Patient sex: M
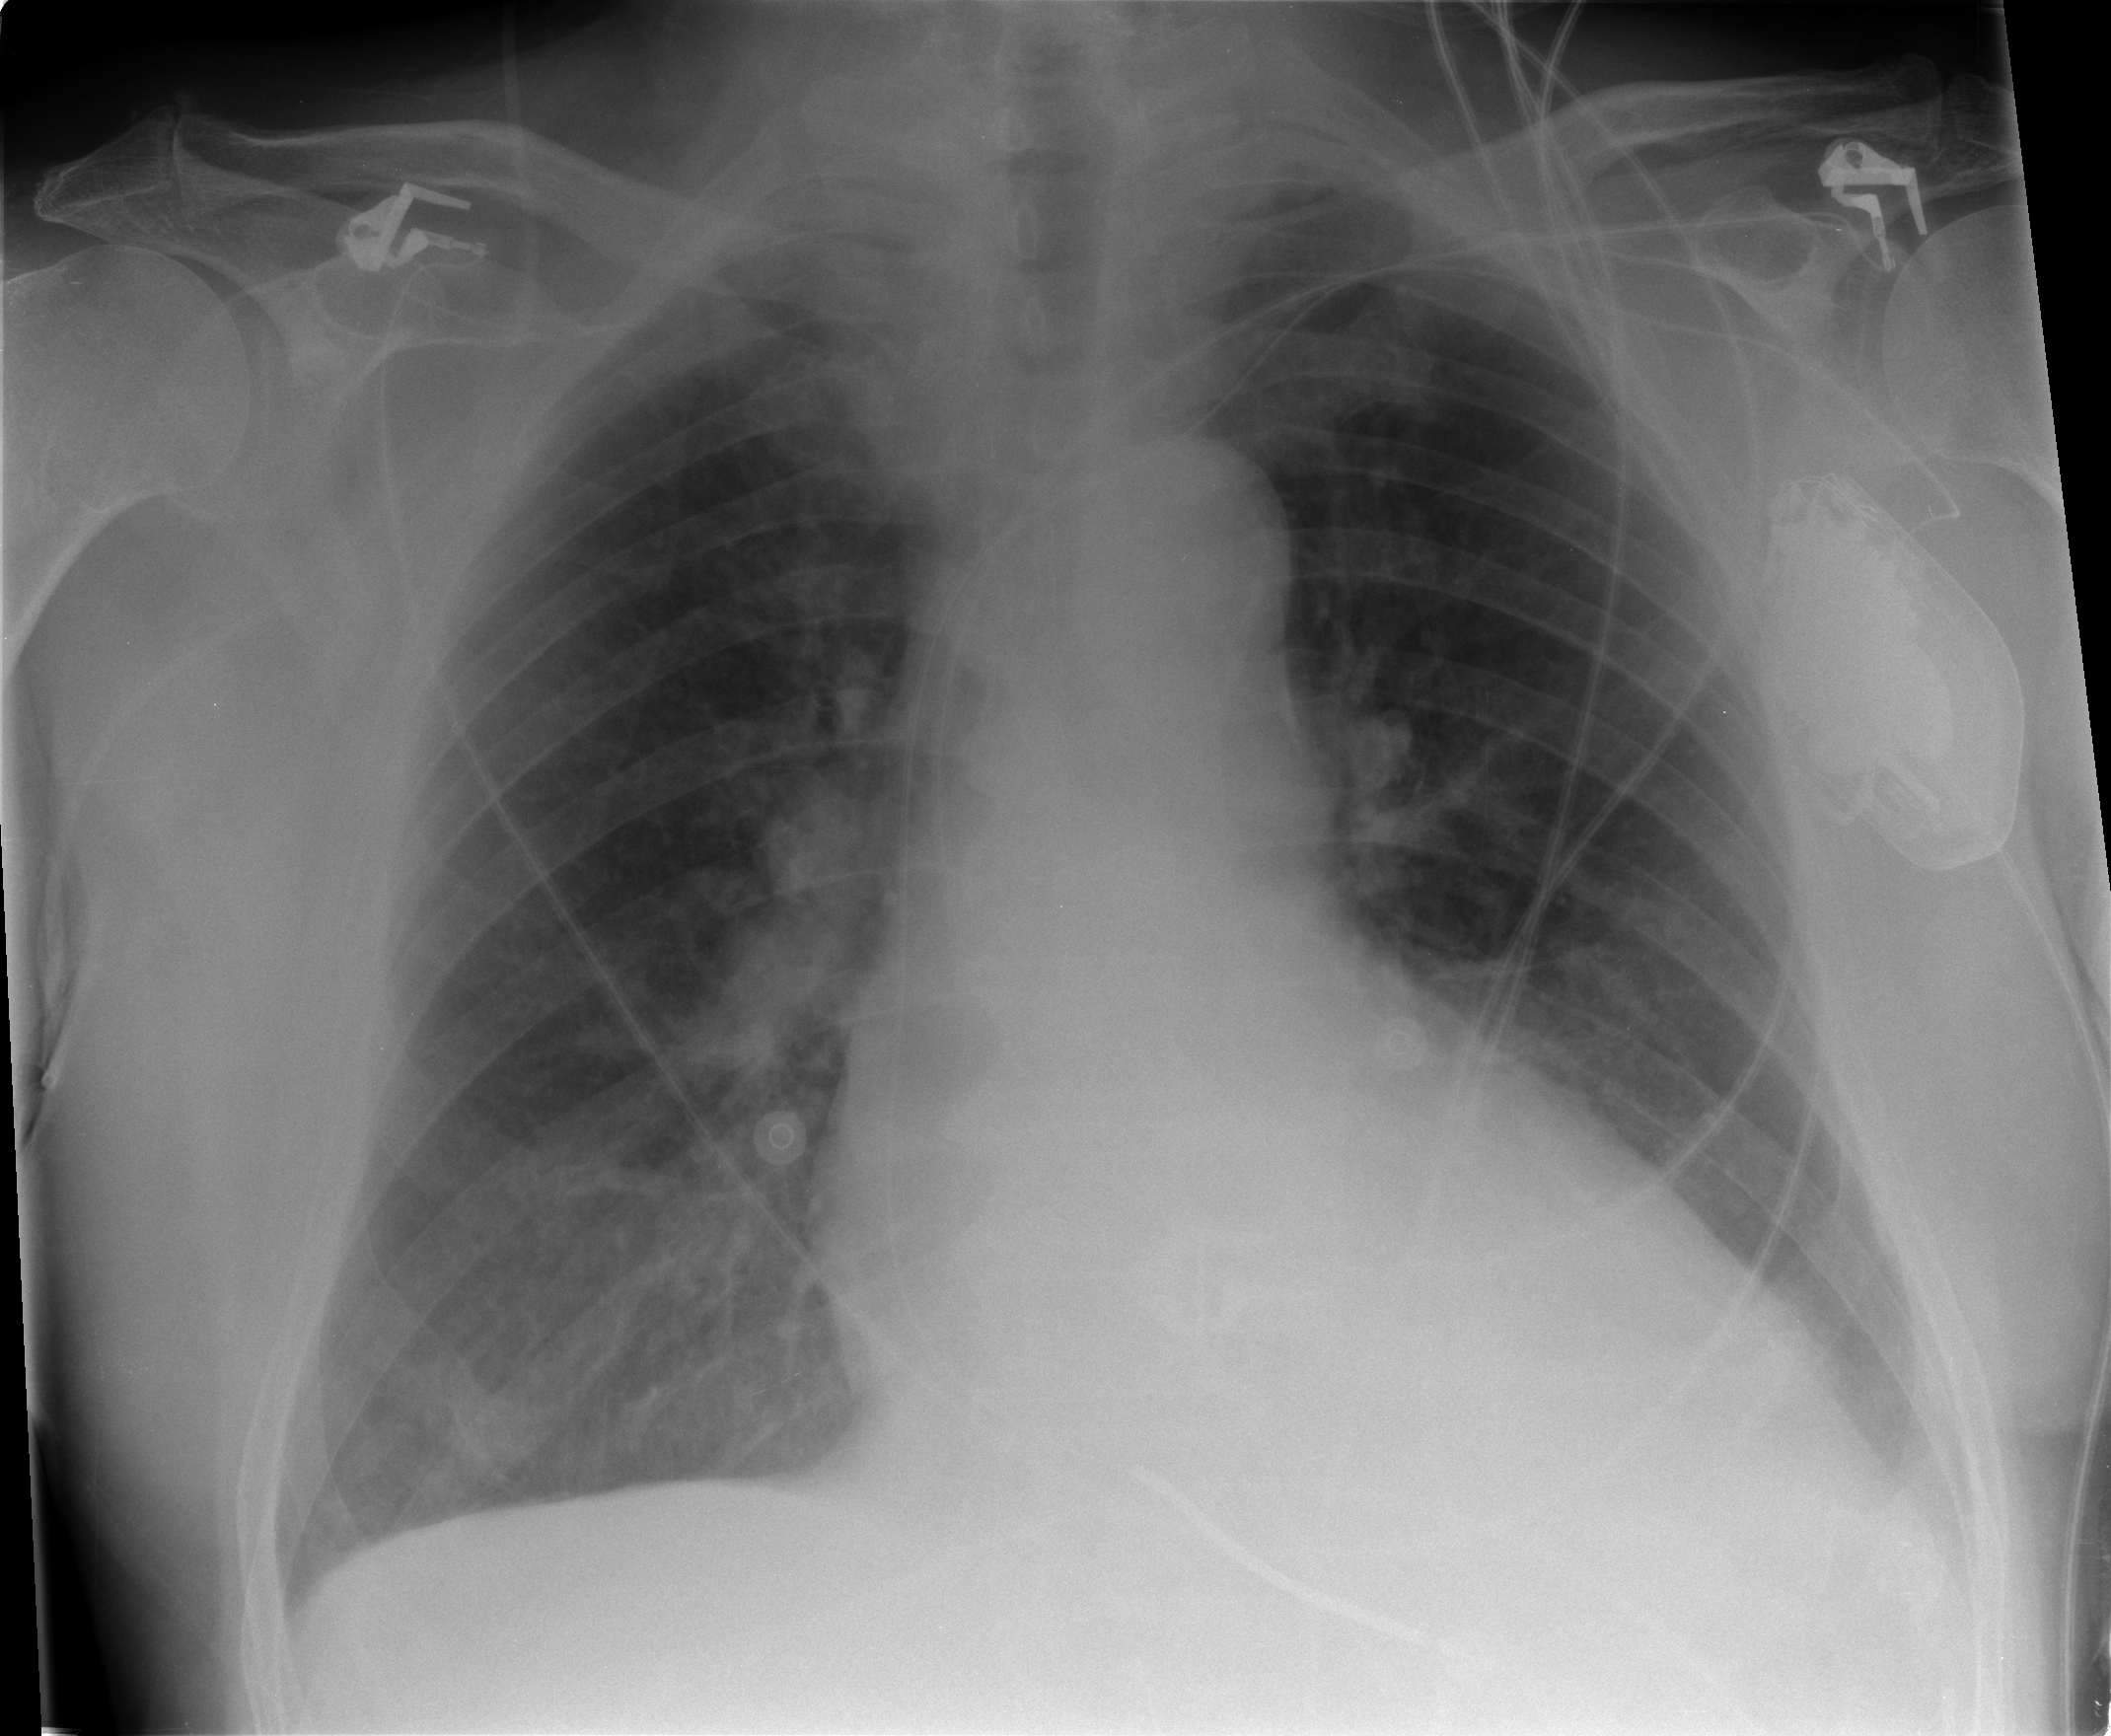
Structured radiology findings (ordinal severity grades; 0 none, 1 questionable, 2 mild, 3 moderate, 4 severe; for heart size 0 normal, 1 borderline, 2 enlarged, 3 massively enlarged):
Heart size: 2
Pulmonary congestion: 2
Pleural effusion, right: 0
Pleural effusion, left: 0
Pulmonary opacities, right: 1
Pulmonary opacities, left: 0
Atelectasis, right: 2
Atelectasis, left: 0